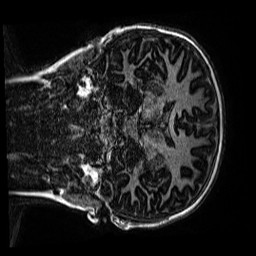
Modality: MP2RAGE
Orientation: coronal
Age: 9
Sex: female
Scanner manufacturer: siemens
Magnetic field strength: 3 T
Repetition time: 4 s
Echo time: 0.00299 s